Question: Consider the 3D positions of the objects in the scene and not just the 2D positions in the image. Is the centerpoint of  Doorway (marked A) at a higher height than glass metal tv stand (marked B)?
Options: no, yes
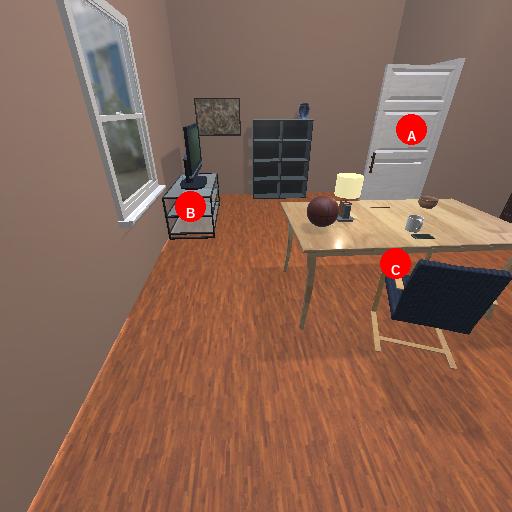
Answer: no